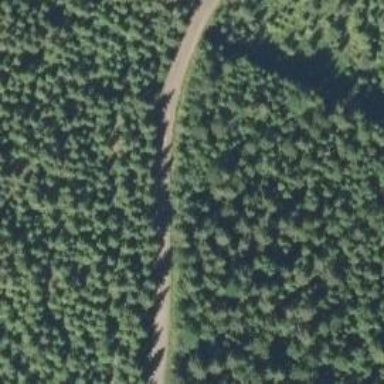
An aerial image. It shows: Unclassified road.